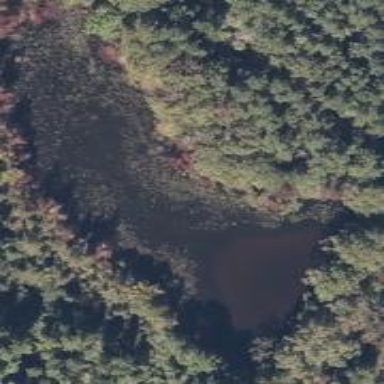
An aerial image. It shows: Pond with natural water.